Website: apple
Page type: billing-address
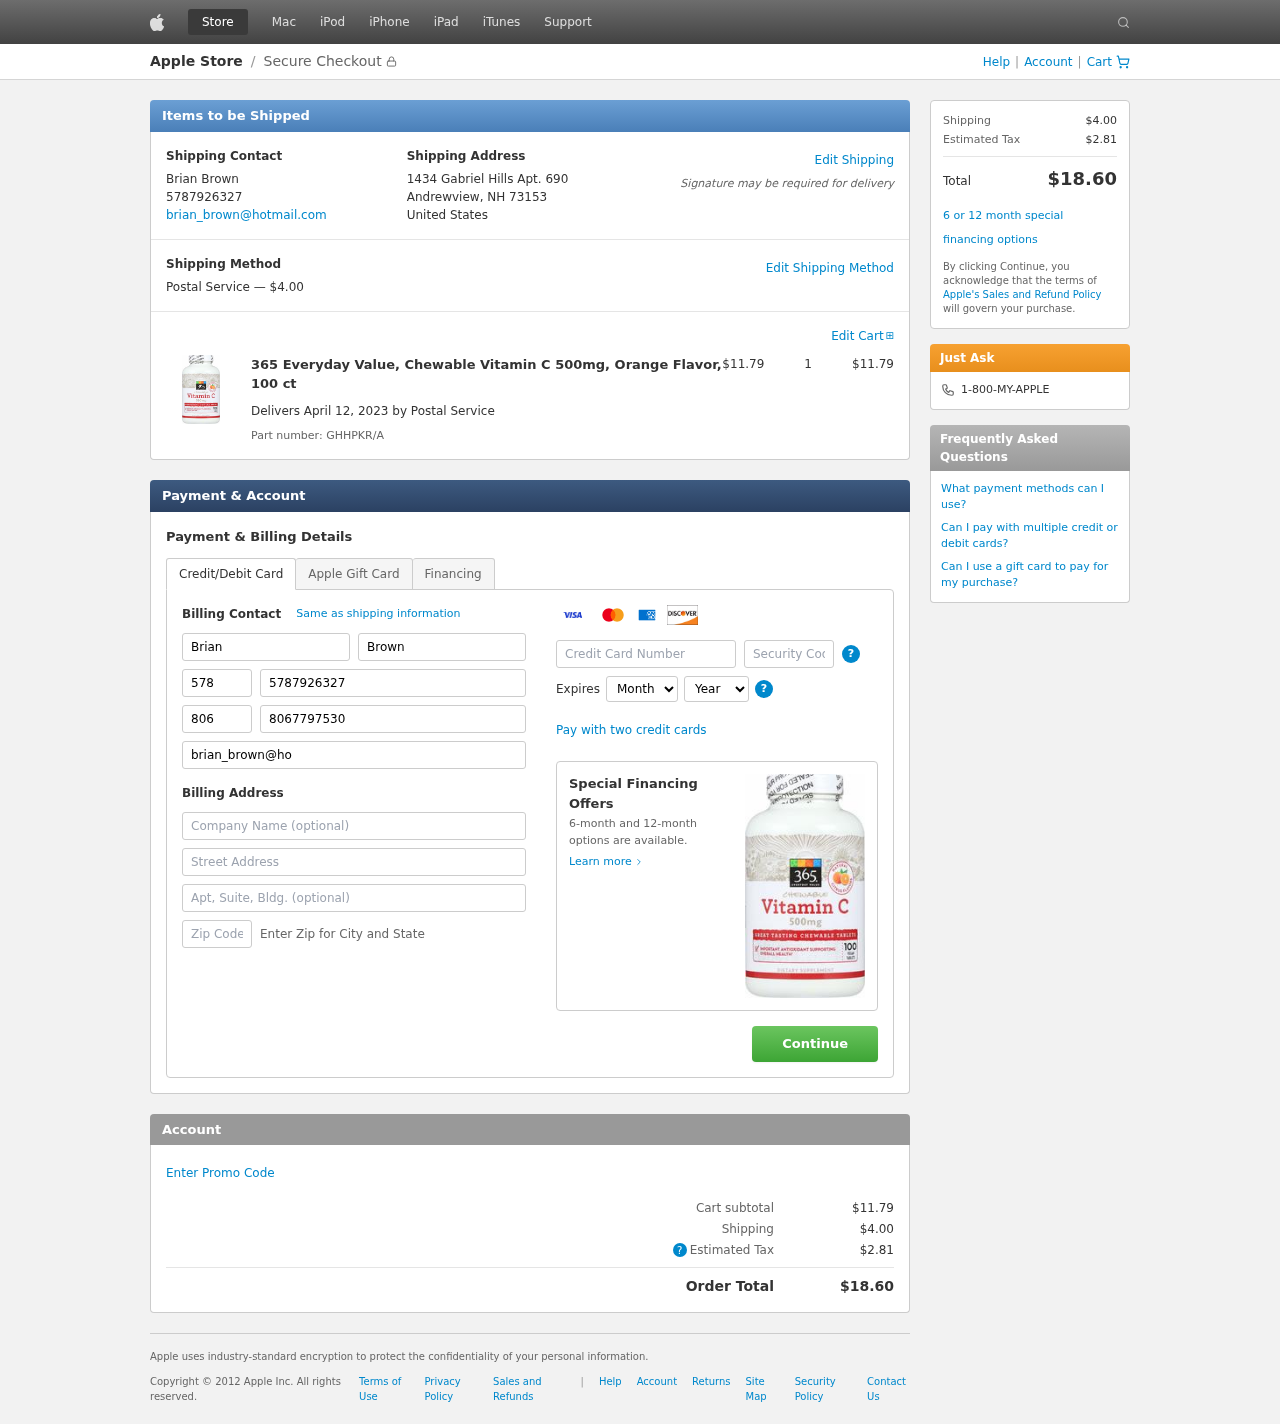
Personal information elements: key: PII_CARD_CVV
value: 708
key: PII_CARD_EXPIRY_MONTH
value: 10
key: PII_CARD_EXPIRY_YEAR
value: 26
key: PII_CARD_NUMBER
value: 2265 8616 0607 5936
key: PII_CITY_STATE_ZIP
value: Andrewview, NH 73153
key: PII_COMPANY
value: Thomas, Velazquez and Garcia
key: PII_COUNTRY
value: United States
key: PII_EMAIL
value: brian_brown@hotmail.com
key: PII_FIRSTNAME
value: Brian
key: PII_FULLNAME
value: Brian Brown
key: PII_LASTNAME
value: Brown
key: PII_PHONE
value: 5787926327
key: PII_PHONE_ALT
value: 8067797530
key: PII_PHONE_ALT_AREA
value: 806
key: PII_PHONE_AREA
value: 578
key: PII_POSTCODE2
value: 98270
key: PII_STREET
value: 1434 Gabriel Hills Apt. 690
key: PII_STREET2
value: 59229 Fowler Points
Product elements: key: PRODUCT1_NAME
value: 365 Everyday Value, Chewable Vitamin C 500mg, Orange Flavor, 100 ct
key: PRODUCT1_PRICE
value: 11.79
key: PRODUCT1_QUANTITY
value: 1
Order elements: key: ORDER_SHIPPING_COST
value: $4.00
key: ORDER_SUBTOTAL
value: $11.79
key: ORDER_DELIVERY_DATE
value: April 12, 2023
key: ORDER_PART_NUMBER
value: GHHPKR/A
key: ORDER_TAX
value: $2.81
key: ORDER_TOTAL
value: $18.60